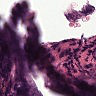
Metastatic tissue present: no